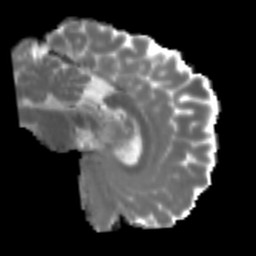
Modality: MD
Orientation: sagittal
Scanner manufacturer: siemens
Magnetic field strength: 3 T
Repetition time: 3.6 s
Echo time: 0.092 s